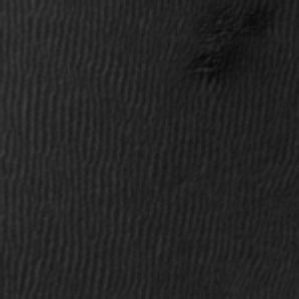
Label: frost